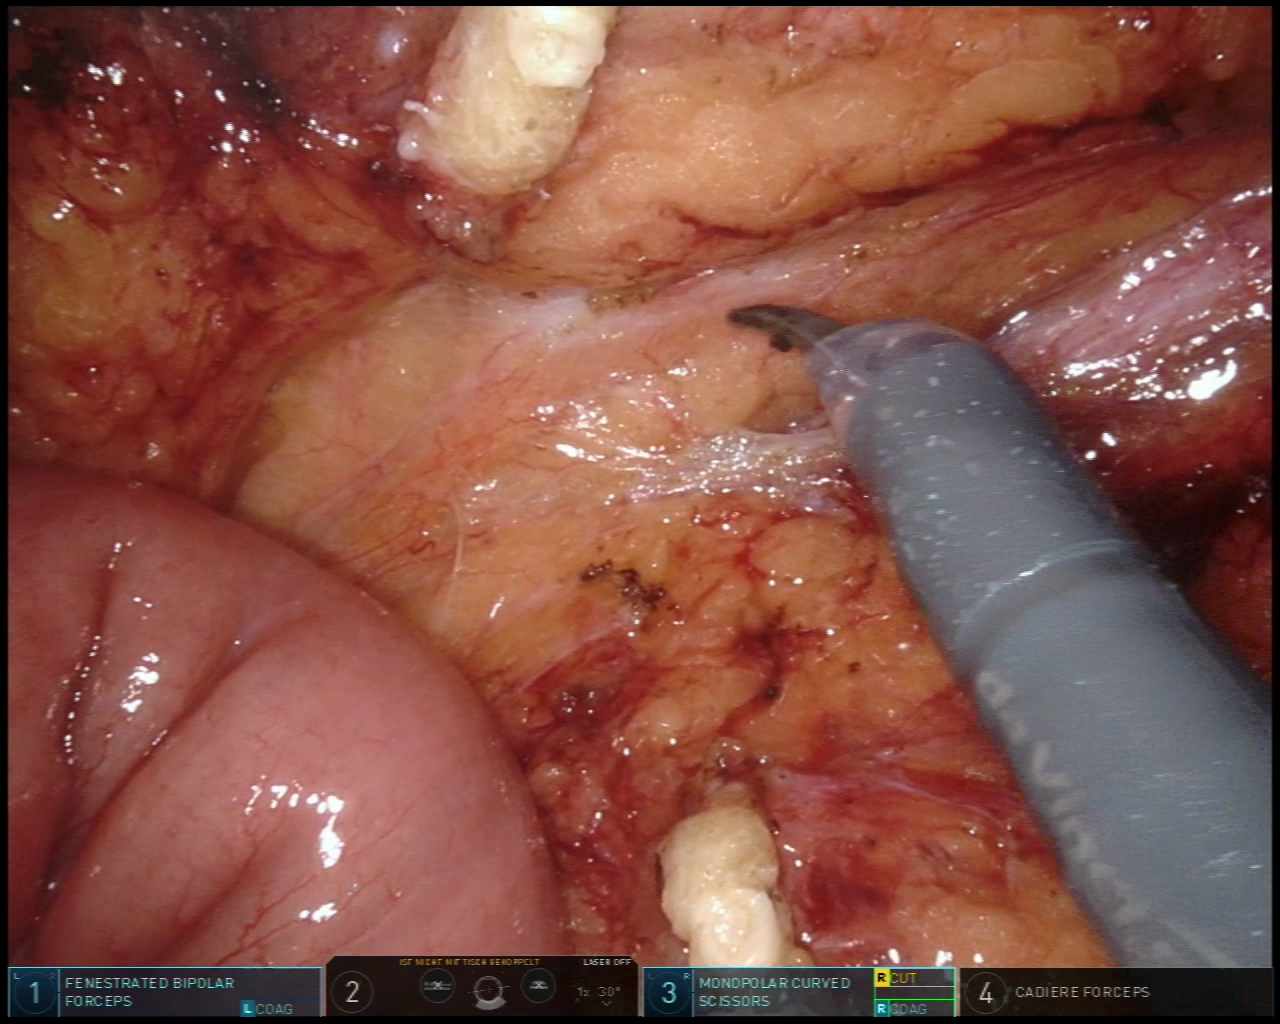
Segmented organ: ureter
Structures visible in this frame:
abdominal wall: no
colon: no
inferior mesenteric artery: no
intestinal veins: no
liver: no
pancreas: no
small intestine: yes
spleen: no
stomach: no
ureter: yes
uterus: no
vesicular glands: no